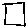
Label: square